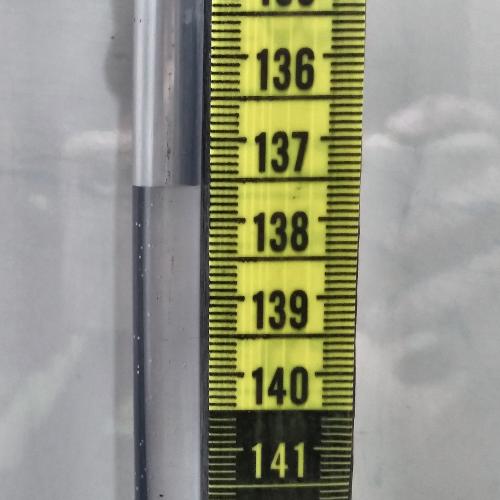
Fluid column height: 137.6 cm